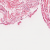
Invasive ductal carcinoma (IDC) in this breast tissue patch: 0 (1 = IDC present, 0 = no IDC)